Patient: sex M, age 57
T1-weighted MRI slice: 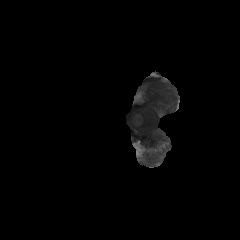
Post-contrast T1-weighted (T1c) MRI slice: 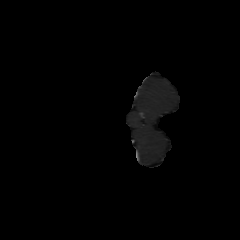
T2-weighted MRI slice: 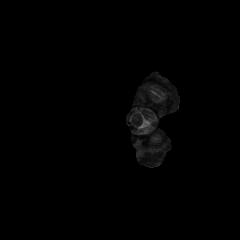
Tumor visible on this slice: no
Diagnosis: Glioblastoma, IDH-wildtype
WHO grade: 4